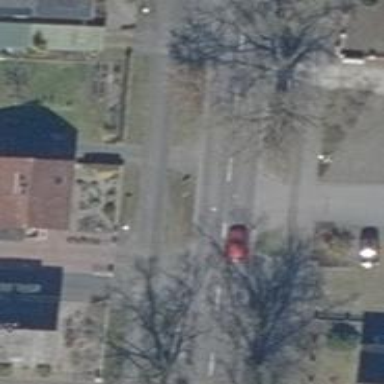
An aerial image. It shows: Residential road with asphalt surface and dedicated cycle track.